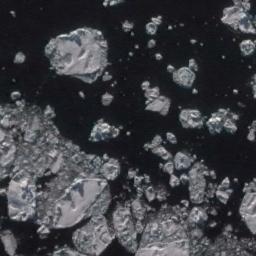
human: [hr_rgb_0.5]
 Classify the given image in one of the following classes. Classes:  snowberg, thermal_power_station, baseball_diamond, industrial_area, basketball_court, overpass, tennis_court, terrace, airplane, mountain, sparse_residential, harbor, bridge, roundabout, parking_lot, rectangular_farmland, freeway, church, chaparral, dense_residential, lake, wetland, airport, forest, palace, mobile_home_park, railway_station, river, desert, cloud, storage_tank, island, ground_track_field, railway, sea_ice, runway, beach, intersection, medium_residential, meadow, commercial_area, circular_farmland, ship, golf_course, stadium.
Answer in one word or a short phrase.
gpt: sea_ice